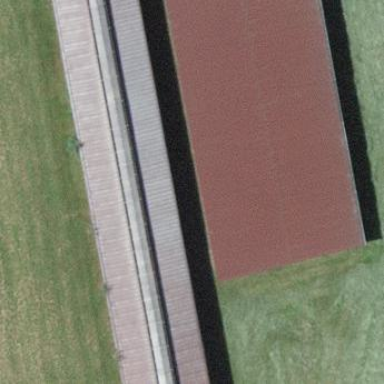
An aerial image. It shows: Farm building.